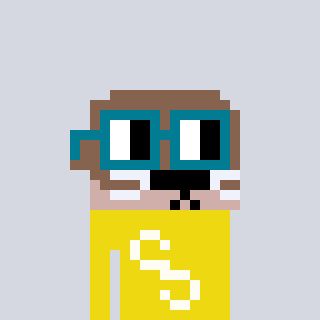
a pixel art character with square dark green glasses, a otter-shaped head and a yellow-colored body on a cool background